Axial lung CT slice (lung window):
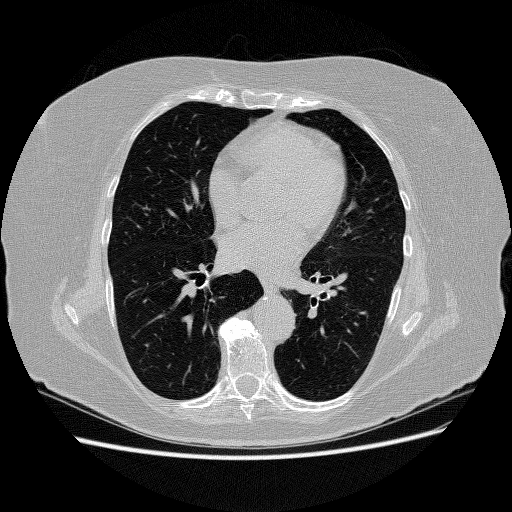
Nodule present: no